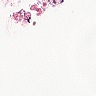
Metastatic tissue present: no